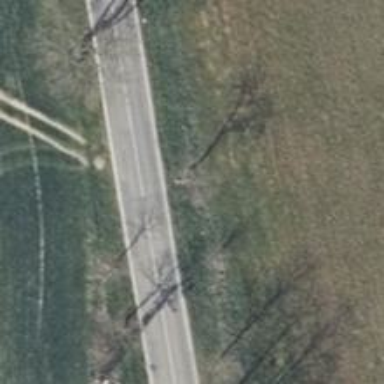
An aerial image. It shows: Row of deciduous broadleaved trees.